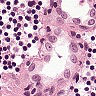
Metastatic tissue present: no